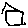
Label: house